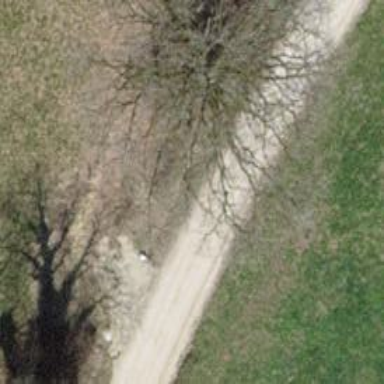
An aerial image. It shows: Unclassified road with pebblestone surface.